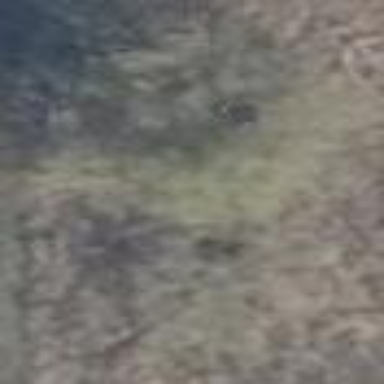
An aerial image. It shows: Patch of scrub vegetation.